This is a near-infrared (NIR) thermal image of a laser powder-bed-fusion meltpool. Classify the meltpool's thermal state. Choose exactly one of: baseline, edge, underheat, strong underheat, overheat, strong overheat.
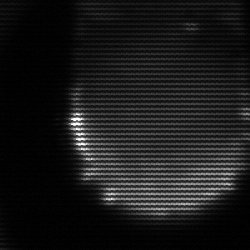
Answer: edge